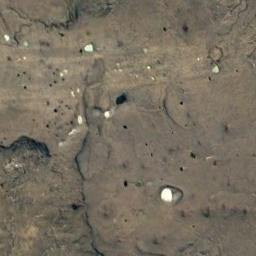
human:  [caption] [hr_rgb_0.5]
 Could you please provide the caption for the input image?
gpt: The light yellow desert covers the brown bare land with some white rocks on the desert .

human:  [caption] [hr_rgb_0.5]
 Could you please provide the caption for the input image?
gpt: There are parallel lines in this desert .

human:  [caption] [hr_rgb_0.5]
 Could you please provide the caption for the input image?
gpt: The desert has gray soil and some white decayed rocks and the desert terrain is rugged .

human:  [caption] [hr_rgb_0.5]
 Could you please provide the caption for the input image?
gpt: The desert is full of black sand .

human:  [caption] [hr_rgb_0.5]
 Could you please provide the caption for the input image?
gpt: A brown desert with some white rocks .